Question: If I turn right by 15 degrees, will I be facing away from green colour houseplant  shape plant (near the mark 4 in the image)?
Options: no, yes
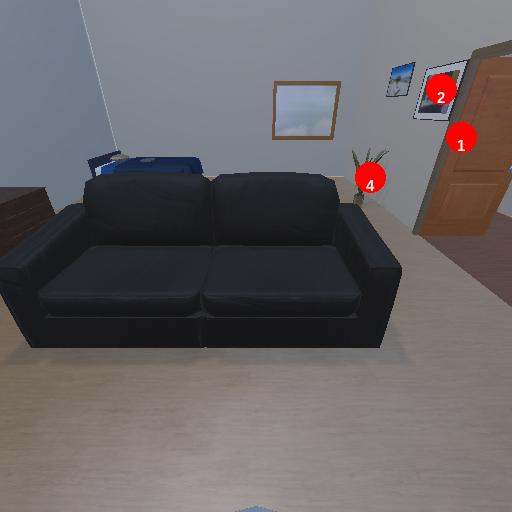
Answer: no